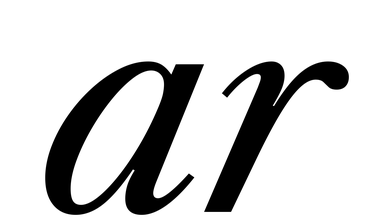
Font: LibreCaslonText-Italic_Italic